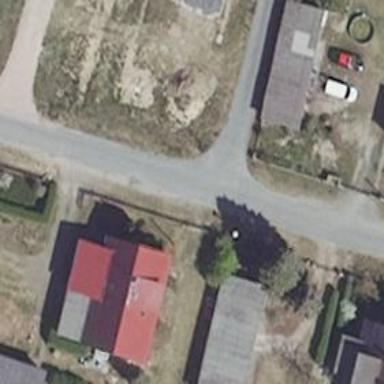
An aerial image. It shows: Smooth asphalt road in residential area.